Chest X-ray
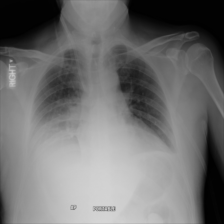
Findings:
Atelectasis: positive
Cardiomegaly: negative
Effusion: positive
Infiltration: positive
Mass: negative
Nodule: negative
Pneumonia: negative
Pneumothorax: negative
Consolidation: negative
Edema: negative
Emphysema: negative
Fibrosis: negative
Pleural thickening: negative
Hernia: negative